This wavelet scalogram was computed from a rotor test-rig vibration snapshot. Classify the rotor condition as one of: normal, misalignment, unbalance, looseness.
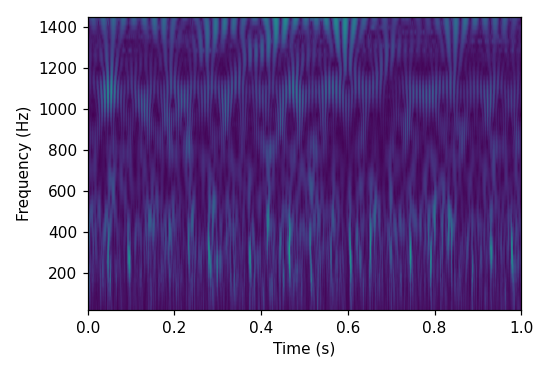
Answer: looseness